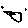
Label: smiley face